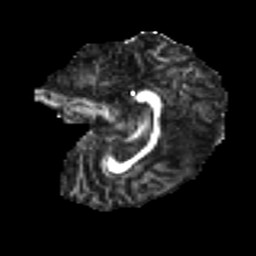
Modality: FA
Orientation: sagittal
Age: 55
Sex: female
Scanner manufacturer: ge
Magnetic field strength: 3 T
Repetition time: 7.8 s
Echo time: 0.0606 s